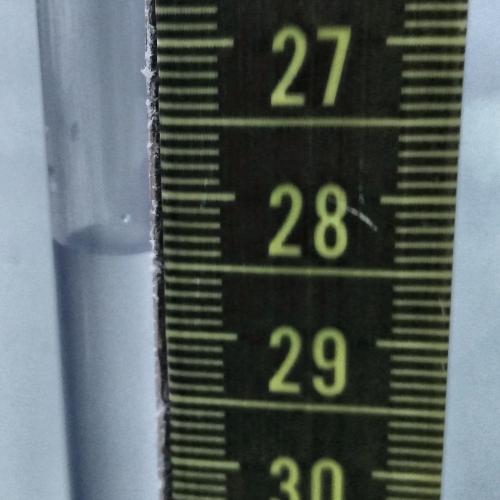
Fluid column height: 28.4 cm